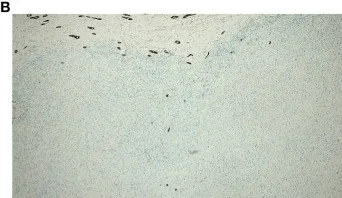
Immunohistochemistry of spindle cells in the resected specimen (A-C) show positivity for CK, CK19, and beta-catenin.
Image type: pathology (immunostaining)